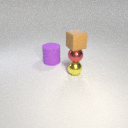
small red metal sphere above small yellow metal sphere